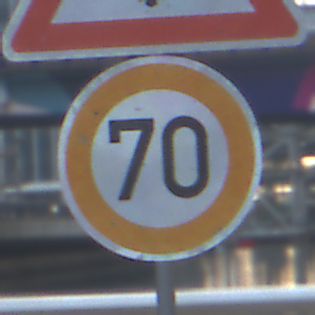
Verkehrszeichen: Geschwindigkeit70
Zusatzzeichen oben: SchneeOderEisglaette
Umgebung: Outdoor, Urban
Tageszeit: MorningAfternoon
Wetter: PartlyCloudy
Licht: Natural
Jahreszeit: NotSpecified
Kontrast: LowContrast